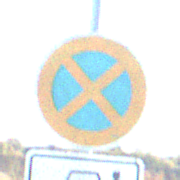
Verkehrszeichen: AbsolutesHalteverbot
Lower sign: MehrspurigeFahrzeugeFrei11
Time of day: MorningAfternoon
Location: Outdoor (Nature)
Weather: Clear
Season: Autumn
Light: Natural